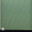
Piece: xx